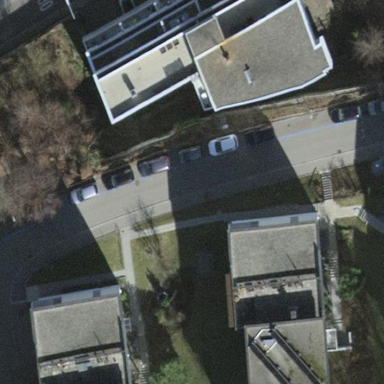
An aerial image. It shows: Parking lane with asphalt surface.